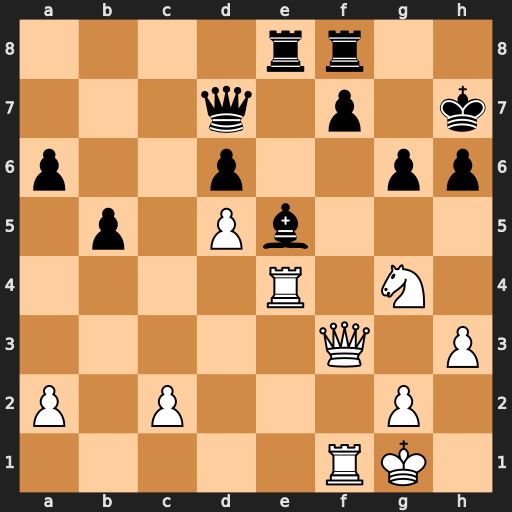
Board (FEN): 4rr2/3q1p1k/p2p2pp/1p1Pb3/4R1N1/5Q1P/P1P3P1/5RK1
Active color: w
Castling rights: -
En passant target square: -
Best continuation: Rxe5 Qa7+ Qe3 Qxe3+ Rxe3 Rxe3 Nxe3